Question: The Default AlertDialog looks nice, and using setMessage() one can set its text - easy.
But when using setView(), the dialog replaces the content by the given view, which is fine.
However, I'd like to keep the default paddings/background/style. I searched for a proper style and I had a look at alert_dialog.xml, but didn't find anything helpful.

How can I apply the default style, without mimicking it?
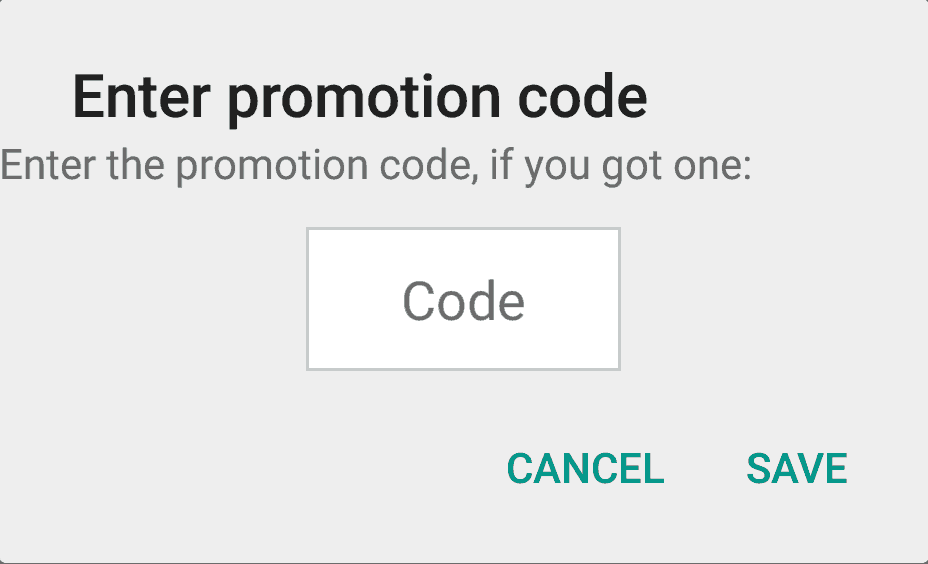
Answer: There is an AlertDialog style, that you can set when you create your Builder.
Example:
'''
AlertDialog.Builder builder;
if (title != null) {
builder = new AlertDialog.Builder(getActivity(), R.style.AlertDialogStyle);
builder.setTitle(title);
}
else {
builder = new AlertDialog.Builder(getActivity(), R.style.AlertDialogStyleNoTitle);
}
'''
In your styles.xml file:
'''
<style name="AlertDialogStyle" parent="Theme.AppCompat.Light.Dialog.Alert">
<item name="colorPrimary">@color/primary</item>
<item name="colorPrimaryDark">@color/primary_dark</item>
<item name="colorAccent">@color/accent</item>
<item name="android:textColorPrimary">@color/black</item>
</style>
<style name="AlertDialogStyleNoTitle" parent="AlertDialogStyle">
<item name="android:windowNoTitle">true</item>
</style>
'''
My styles are just an example of some things you can do - you can just have one dialog style if you want. As long as you inherit from one of the Dialog.Alert styles, you should be good to go.
You will still have to set the padding up yourself. I looked at the material design guidelines, and the margins are 24dp.